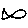
Label: fish